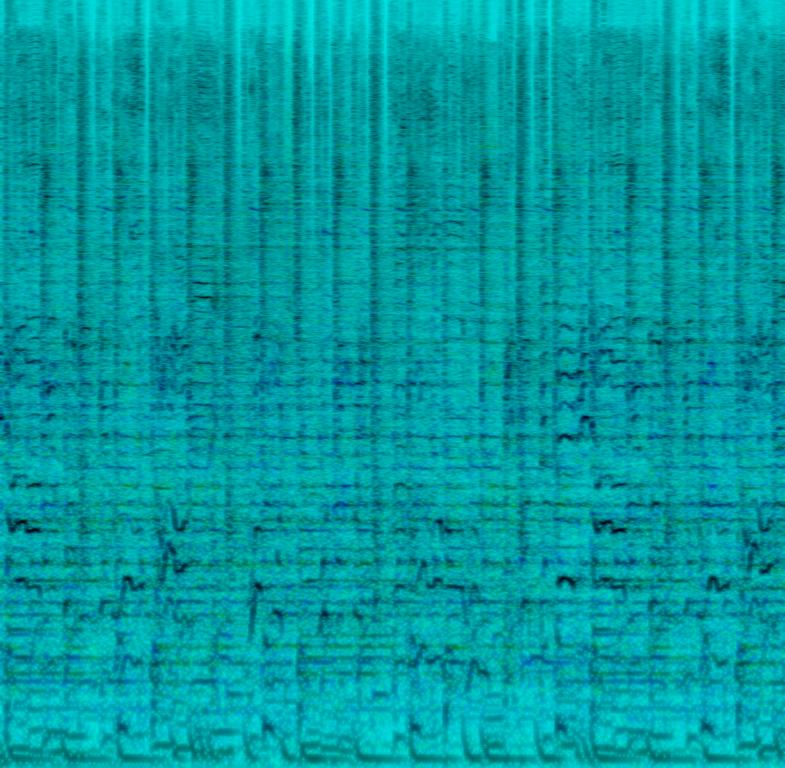
The low quality recording features a pop folk song that consists of passionate female vocal singing over repetitive flute licks, stuttering hi hats, groovy piano chords, claps and a riser sweep. It sounds energetic and kind of addictive, thanks to those interesting melodies and a fairly repetitive female vocal.